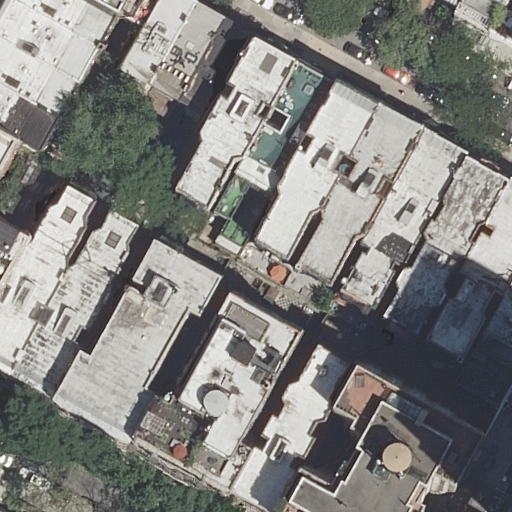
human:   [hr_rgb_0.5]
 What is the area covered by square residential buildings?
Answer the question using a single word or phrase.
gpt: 0m2

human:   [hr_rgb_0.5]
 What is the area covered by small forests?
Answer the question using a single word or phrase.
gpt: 0m2

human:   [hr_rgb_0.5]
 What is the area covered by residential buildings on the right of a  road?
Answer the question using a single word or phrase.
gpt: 4531m2

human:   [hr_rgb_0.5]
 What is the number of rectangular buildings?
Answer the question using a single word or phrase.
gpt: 11

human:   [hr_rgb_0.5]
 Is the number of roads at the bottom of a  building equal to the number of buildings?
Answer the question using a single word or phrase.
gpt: no

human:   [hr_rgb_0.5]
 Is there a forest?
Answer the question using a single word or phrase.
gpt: no

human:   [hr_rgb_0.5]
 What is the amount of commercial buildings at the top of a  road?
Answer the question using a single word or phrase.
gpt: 0

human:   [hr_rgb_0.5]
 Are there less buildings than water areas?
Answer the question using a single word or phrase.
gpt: no

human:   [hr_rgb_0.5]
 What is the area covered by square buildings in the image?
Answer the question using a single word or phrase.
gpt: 0m2

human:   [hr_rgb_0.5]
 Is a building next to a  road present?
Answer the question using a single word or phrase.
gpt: yes

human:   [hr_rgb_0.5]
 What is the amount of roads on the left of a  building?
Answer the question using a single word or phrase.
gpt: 2

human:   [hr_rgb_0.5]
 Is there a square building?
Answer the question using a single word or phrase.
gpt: no

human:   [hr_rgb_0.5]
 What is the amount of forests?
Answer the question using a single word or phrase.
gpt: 0

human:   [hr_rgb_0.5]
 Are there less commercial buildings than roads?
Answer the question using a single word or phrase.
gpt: yes

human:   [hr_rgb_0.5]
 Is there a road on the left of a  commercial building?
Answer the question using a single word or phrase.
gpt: no

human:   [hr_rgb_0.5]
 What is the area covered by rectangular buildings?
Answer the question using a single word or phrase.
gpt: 1102m2

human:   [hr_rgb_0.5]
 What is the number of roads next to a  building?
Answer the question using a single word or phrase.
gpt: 2

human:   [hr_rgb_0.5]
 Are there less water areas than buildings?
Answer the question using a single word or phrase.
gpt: yes

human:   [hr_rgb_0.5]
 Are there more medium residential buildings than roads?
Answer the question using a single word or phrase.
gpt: yes

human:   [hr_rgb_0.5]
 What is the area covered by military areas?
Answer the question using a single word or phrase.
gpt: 0m2

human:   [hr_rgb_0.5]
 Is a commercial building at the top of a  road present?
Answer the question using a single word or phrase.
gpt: no

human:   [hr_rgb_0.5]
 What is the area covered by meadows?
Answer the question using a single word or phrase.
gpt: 0m2

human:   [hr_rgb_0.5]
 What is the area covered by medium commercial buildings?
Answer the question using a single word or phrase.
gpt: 0m2

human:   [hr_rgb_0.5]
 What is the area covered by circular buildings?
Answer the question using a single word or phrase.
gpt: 0m2

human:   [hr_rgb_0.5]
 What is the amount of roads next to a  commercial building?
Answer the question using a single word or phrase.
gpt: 0

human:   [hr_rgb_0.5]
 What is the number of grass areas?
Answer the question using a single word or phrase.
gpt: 0

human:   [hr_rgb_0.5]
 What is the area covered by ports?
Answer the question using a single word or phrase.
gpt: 0m2

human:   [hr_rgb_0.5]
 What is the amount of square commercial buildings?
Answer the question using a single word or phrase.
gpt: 0

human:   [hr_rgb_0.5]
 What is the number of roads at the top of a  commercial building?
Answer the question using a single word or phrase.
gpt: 0

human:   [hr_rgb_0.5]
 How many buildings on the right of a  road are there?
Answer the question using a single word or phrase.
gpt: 18

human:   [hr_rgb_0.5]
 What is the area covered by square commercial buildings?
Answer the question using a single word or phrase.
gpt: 0m2

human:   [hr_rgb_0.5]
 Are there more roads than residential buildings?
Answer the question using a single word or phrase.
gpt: no

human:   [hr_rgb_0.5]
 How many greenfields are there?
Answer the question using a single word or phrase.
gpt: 0

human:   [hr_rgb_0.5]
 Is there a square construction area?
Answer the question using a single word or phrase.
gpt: no

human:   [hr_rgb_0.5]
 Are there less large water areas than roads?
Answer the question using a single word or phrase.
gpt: yes

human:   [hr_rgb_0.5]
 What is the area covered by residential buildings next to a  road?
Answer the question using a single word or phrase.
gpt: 6844m2